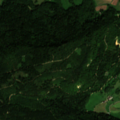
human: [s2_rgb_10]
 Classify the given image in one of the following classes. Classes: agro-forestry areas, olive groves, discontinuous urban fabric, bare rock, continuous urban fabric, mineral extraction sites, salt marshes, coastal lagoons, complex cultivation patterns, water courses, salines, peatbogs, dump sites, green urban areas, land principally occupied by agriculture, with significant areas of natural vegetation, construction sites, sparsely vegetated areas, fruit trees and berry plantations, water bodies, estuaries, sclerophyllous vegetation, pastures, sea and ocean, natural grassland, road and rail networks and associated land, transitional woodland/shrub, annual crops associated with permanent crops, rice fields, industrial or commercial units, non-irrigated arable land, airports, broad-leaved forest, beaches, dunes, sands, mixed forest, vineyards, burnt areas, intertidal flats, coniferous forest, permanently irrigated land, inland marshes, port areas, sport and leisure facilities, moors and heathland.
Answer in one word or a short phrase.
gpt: non-irrigated arable land, broad-leaved forest, coniferous forest, mixed forest